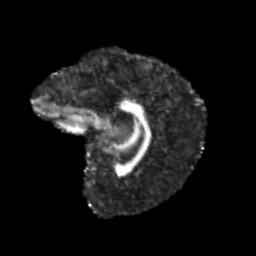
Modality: FA
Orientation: sagittal
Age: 9
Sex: male
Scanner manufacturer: siemens
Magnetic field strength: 3 T
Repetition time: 3.8 s
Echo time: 0.07 s